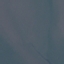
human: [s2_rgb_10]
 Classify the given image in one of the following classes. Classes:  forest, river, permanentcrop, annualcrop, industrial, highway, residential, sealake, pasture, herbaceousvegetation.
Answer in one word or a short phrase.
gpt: SeaLake